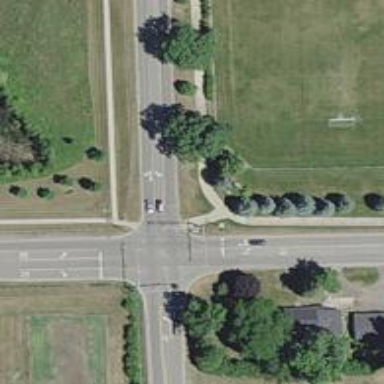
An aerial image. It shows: Marked road crossing.